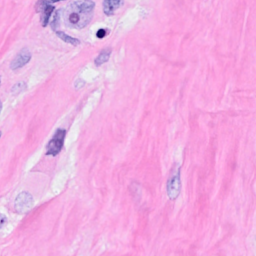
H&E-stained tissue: Breast